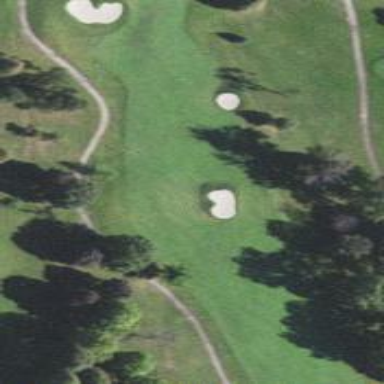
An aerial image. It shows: View of golf hole.